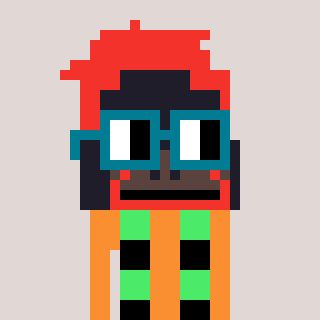
a pixel art character with square dark green glasses, a orangutan-shaped head and a orange-colored body on a warm background